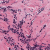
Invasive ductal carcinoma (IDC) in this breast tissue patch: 0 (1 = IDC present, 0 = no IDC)